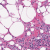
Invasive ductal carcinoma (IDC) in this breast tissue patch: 0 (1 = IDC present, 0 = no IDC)